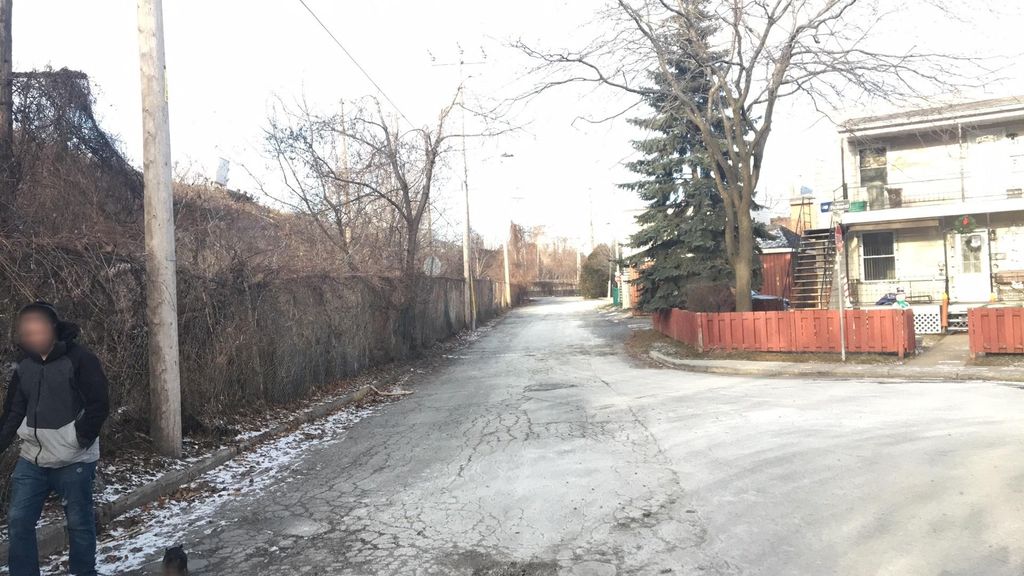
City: montreal